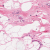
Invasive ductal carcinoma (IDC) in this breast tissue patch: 0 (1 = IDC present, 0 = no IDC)